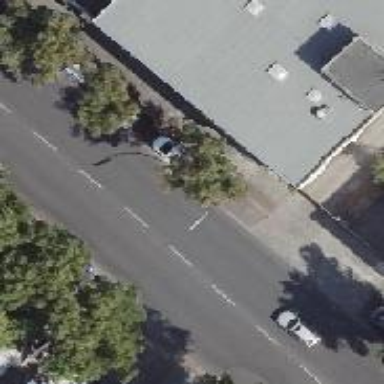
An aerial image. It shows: Deciduous broadleaved tree. There is parking obstacle present.